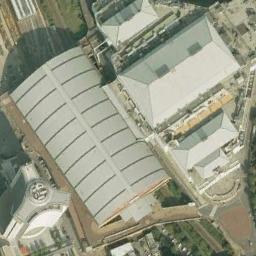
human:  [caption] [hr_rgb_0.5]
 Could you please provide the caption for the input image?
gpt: The white palace has some palaces of different shapes .

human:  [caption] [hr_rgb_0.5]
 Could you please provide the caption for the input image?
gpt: Several buildings are beside the palace .

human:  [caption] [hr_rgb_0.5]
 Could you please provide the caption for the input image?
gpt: The palace is on the open place next to some buildings .

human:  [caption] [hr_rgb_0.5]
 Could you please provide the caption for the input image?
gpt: The roofs of palaces are all red .

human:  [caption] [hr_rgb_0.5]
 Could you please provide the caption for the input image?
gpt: There are some green trees beside the white palace .